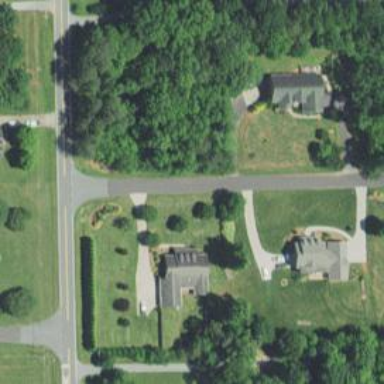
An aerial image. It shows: Driveway.